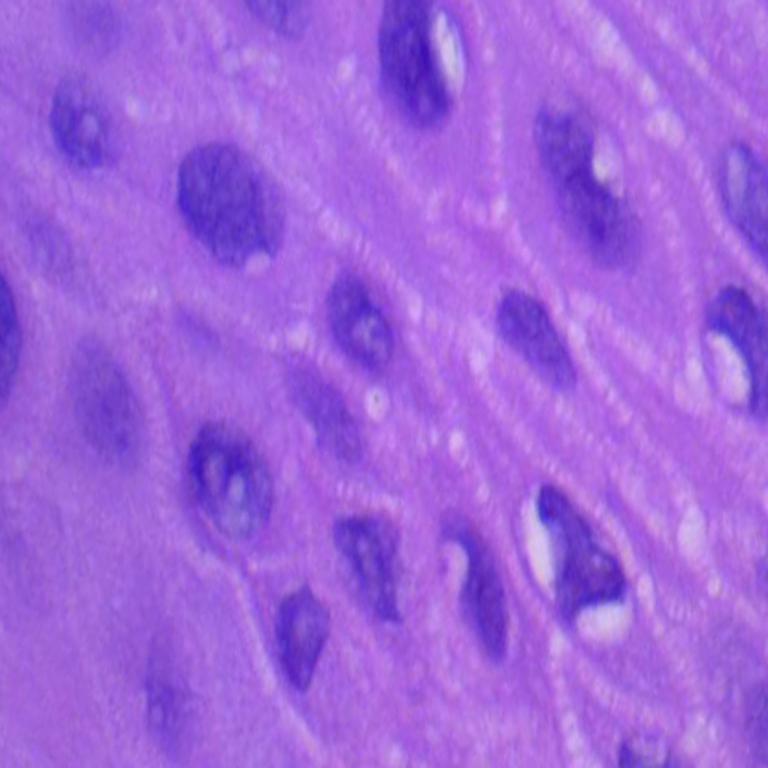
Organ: lung
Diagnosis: squamous carcinomas